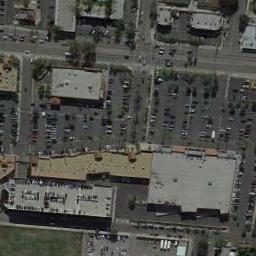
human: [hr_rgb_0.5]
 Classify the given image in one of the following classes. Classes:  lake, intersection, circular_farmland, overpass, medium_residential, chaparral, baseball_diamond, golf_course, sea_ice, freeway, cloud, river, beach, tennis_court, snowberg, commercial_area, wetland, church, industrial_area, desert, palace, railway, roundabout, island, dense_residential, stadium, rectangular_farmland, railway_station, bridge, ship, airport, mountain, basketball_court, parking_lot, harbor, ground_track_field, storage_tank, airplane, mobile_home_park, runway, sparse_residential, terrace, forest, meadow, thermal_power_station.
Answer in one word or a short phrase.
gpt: parking_lot